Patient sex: F
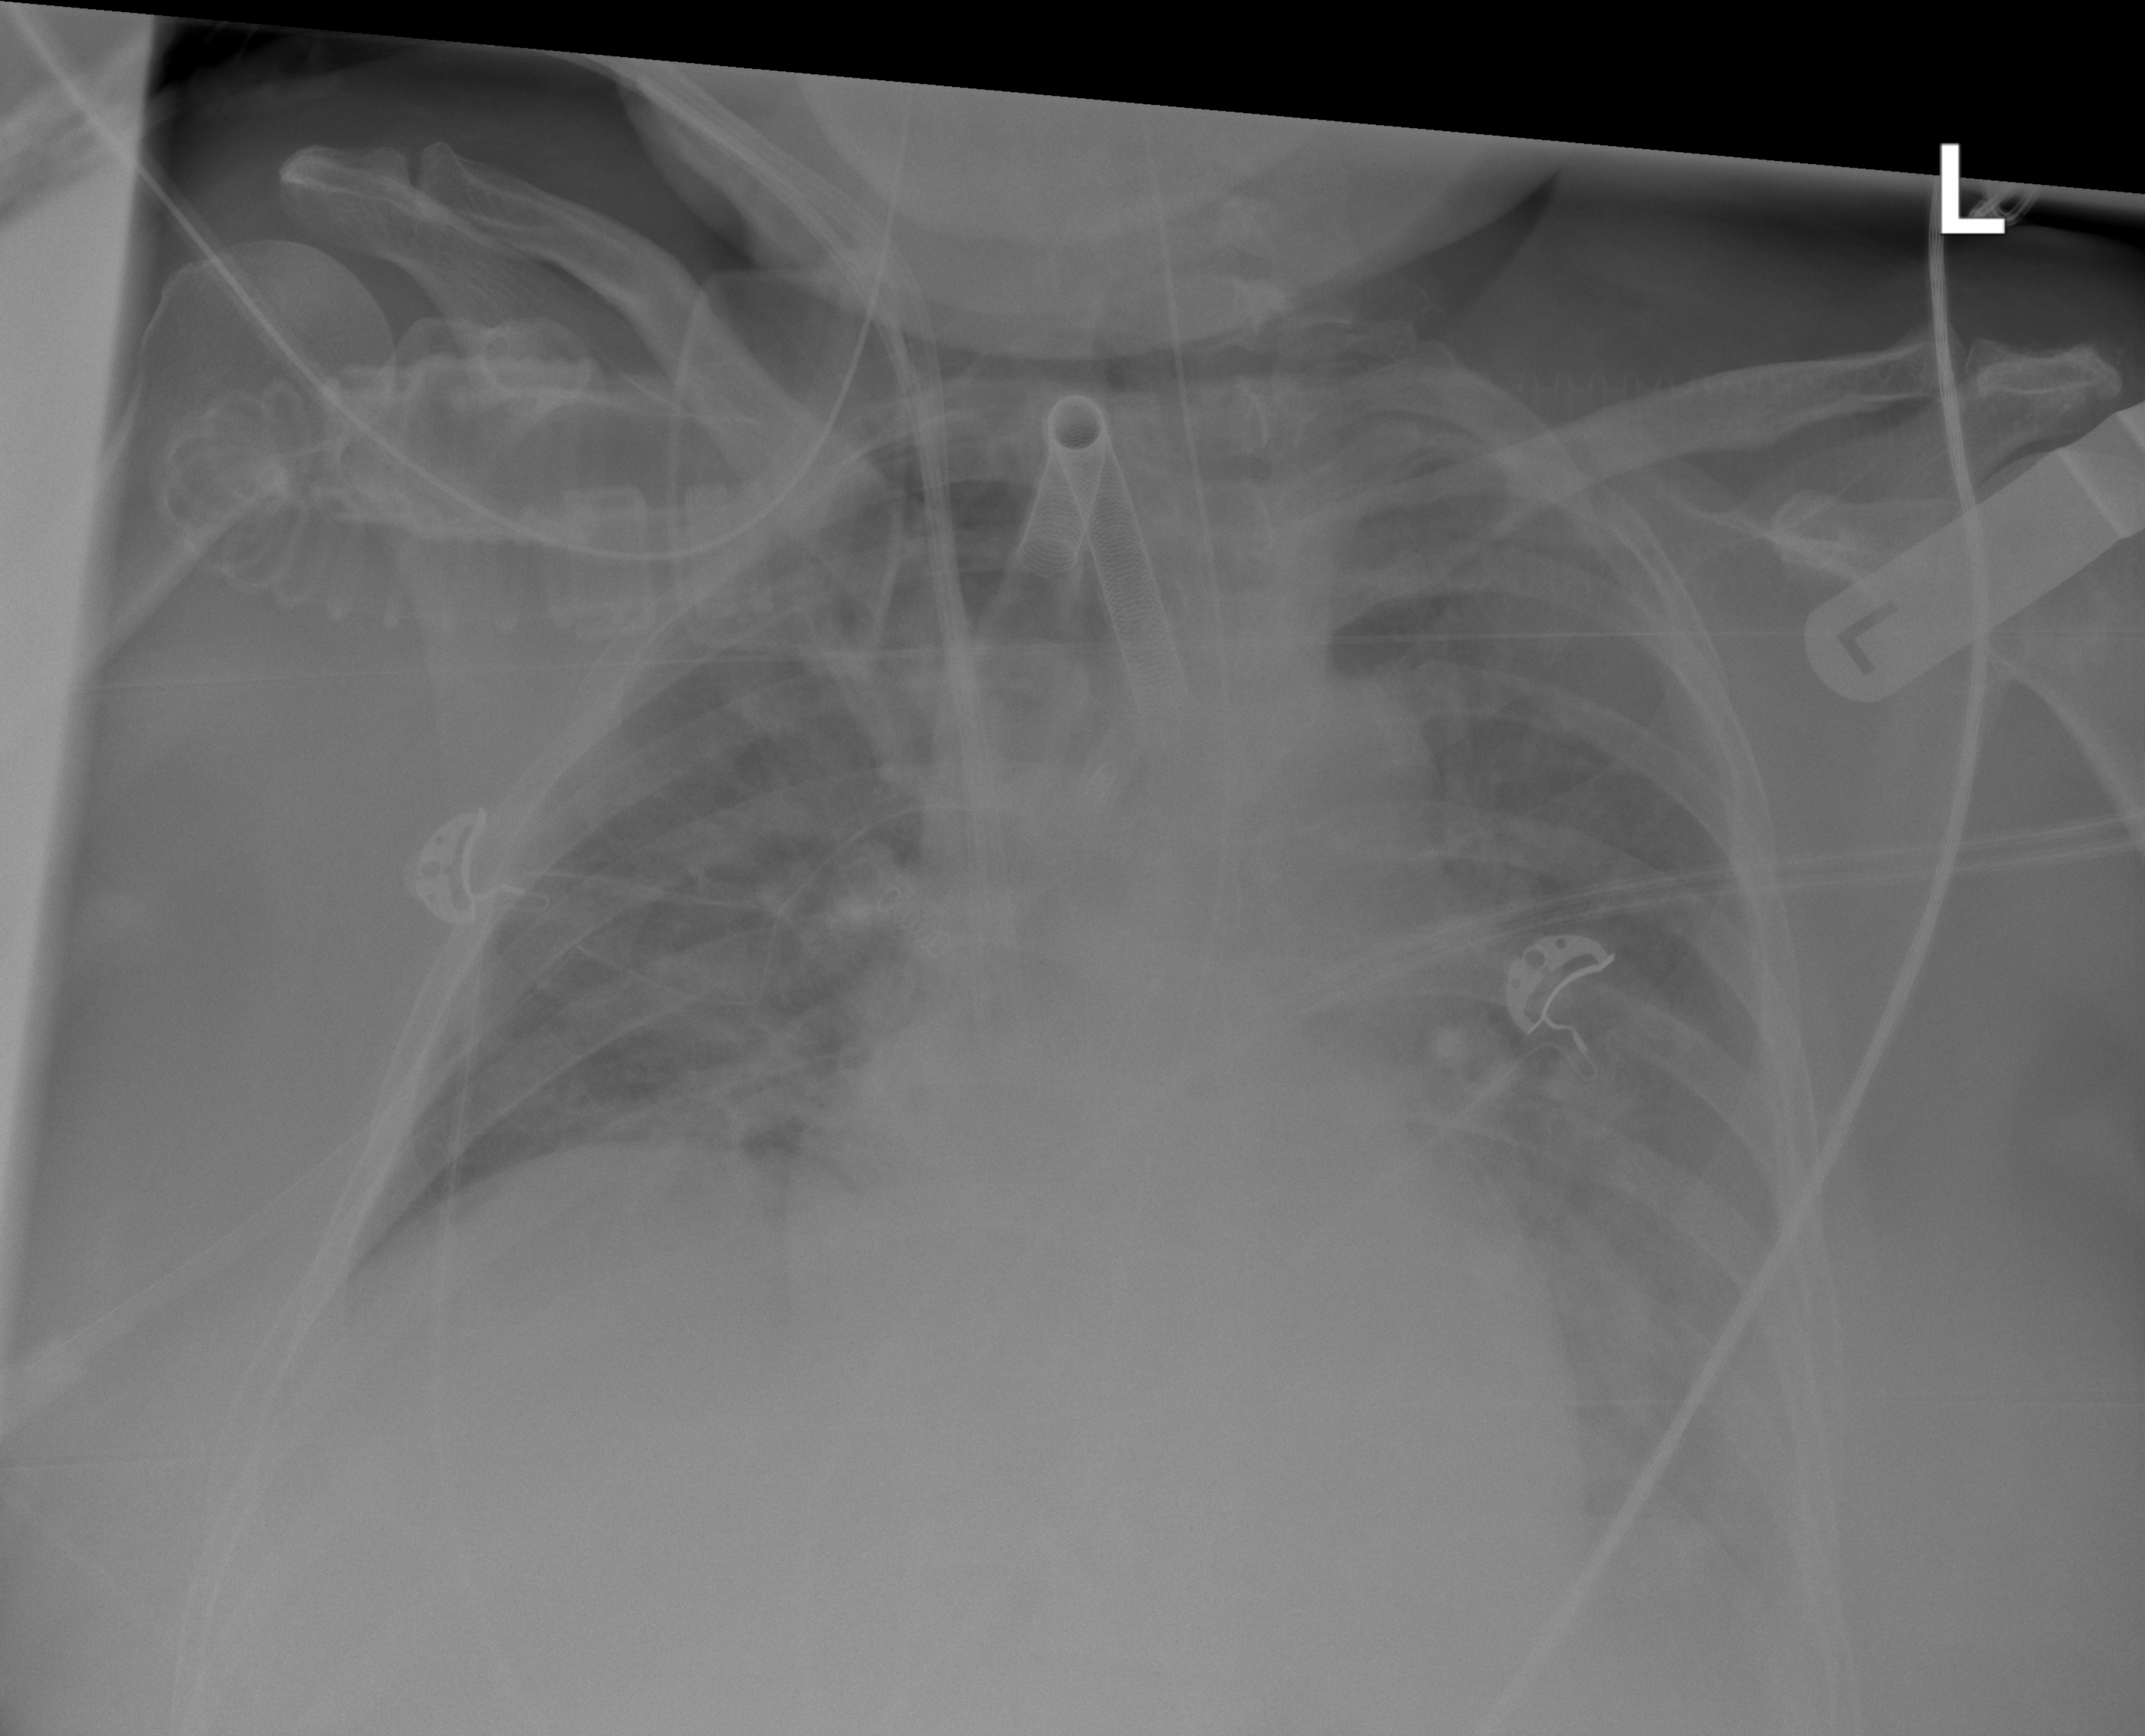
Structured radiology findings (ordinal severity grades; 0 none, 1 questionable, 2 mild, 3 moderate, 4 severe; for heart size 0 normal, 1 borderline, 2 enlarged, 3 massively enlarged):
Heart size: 2
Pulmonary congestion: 2
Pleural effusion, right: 0
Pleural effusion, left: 2
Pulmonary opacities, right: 2
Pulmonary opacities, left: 0
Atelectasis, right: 2
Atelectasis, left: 2